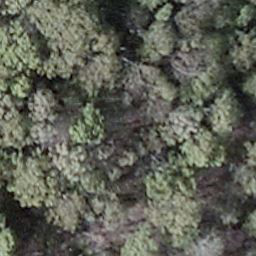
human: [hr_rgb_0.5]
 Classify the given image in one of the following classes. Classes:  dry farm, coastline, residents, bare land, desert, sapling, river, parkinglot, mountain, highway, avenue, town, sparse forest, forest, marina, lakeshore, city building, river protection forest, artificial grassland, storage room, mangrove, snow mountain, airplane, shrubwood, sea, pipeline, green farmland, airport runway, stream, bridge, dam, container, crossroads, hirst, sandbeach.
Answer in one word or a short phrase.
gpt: shrubwood